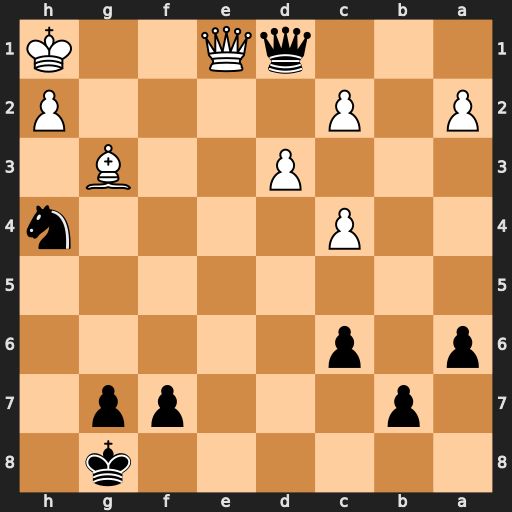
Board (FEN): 6k1/1p3pp1/p1p5/8/2P4n/3P2B1/P1P4P/3qQ2K
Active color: b
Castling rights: -
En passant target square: -
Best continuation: Qf3+ Kg1 Qg2#